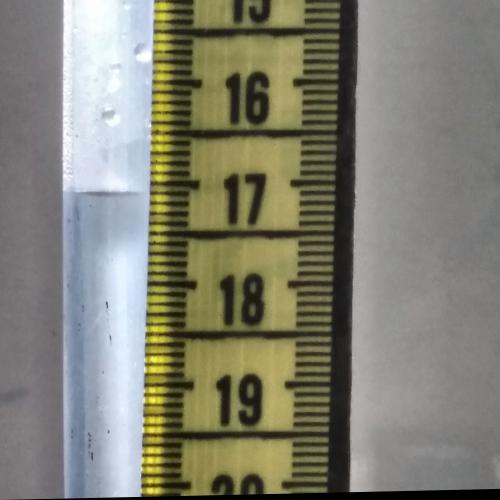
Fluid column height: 17.1 cm